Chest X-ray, PA view. Patient: 43 years old, sex F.
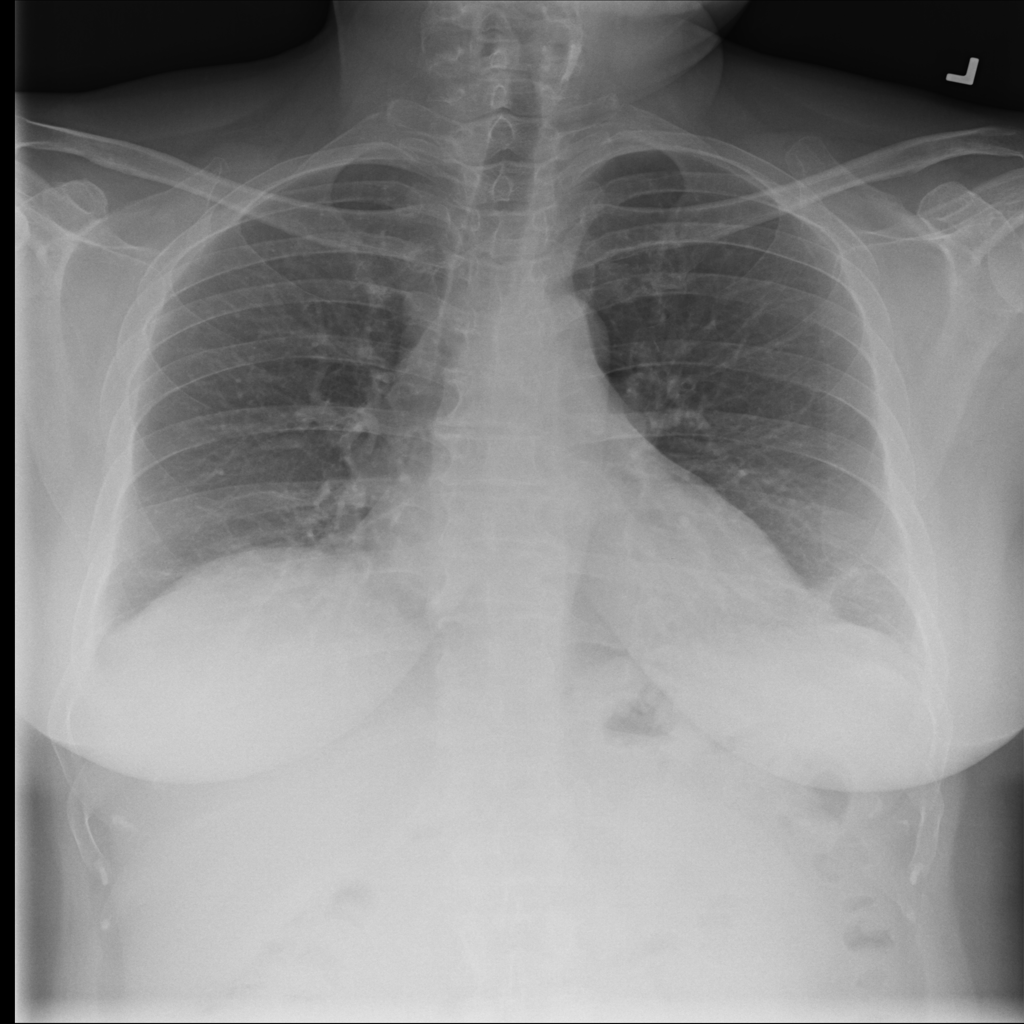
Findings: No Finding